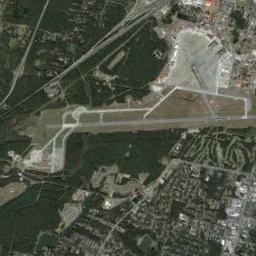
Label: airport